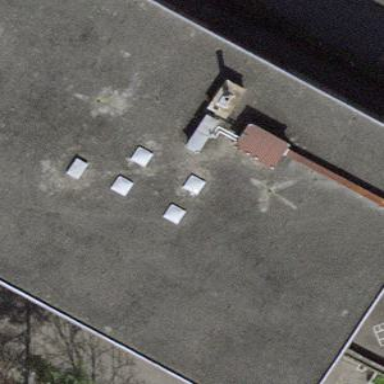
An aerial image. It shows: School building with flat roof.